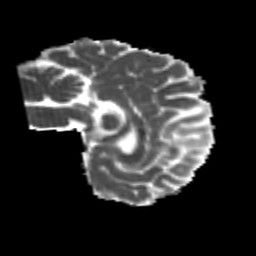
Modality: MD
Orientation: sagittal
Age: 25
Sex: female
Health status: healthy
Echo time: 0.074 s